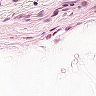
Metastatic tissue present: no